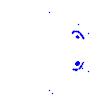
Particle: electron